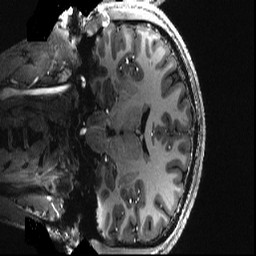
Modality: T1w
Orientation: coronal
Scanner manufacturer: siemens
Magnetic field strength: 6.98 T
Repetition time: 2.6 s
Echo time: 0.00343 s